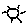
Label: sun